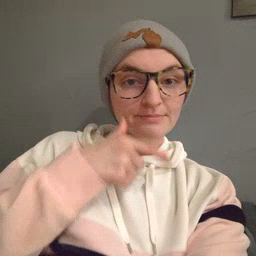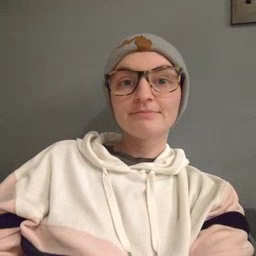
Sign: radio